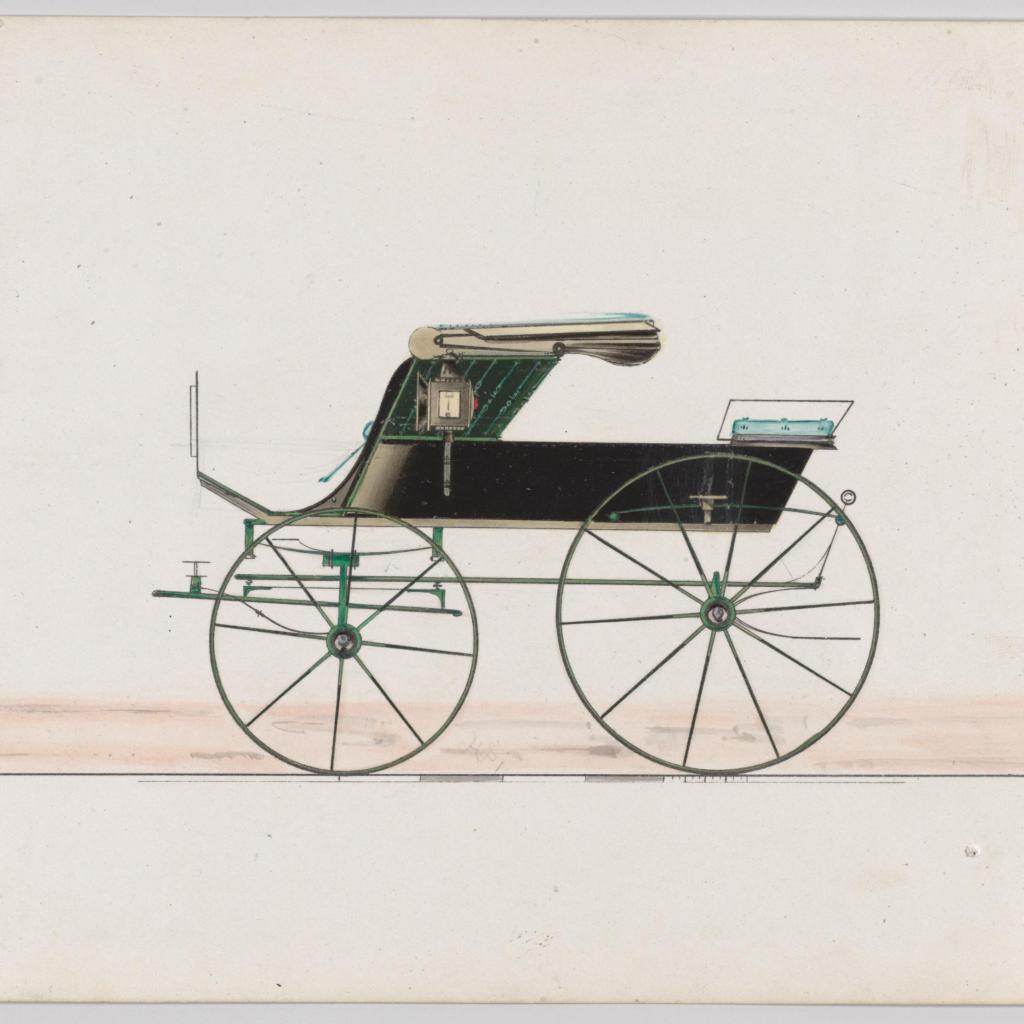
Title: Design for Stanhope Phaeton
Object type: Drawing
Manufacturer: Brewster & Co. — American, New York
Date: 1850–70
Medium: Pen and black ink, watercolor and gouache with gum arabic
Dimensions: sheet: 6 x 9 3/16 in. (15.2 x 23.3 cm)
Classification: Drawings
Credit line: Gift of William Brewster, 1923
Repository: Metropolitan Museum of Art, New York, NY